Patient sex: M
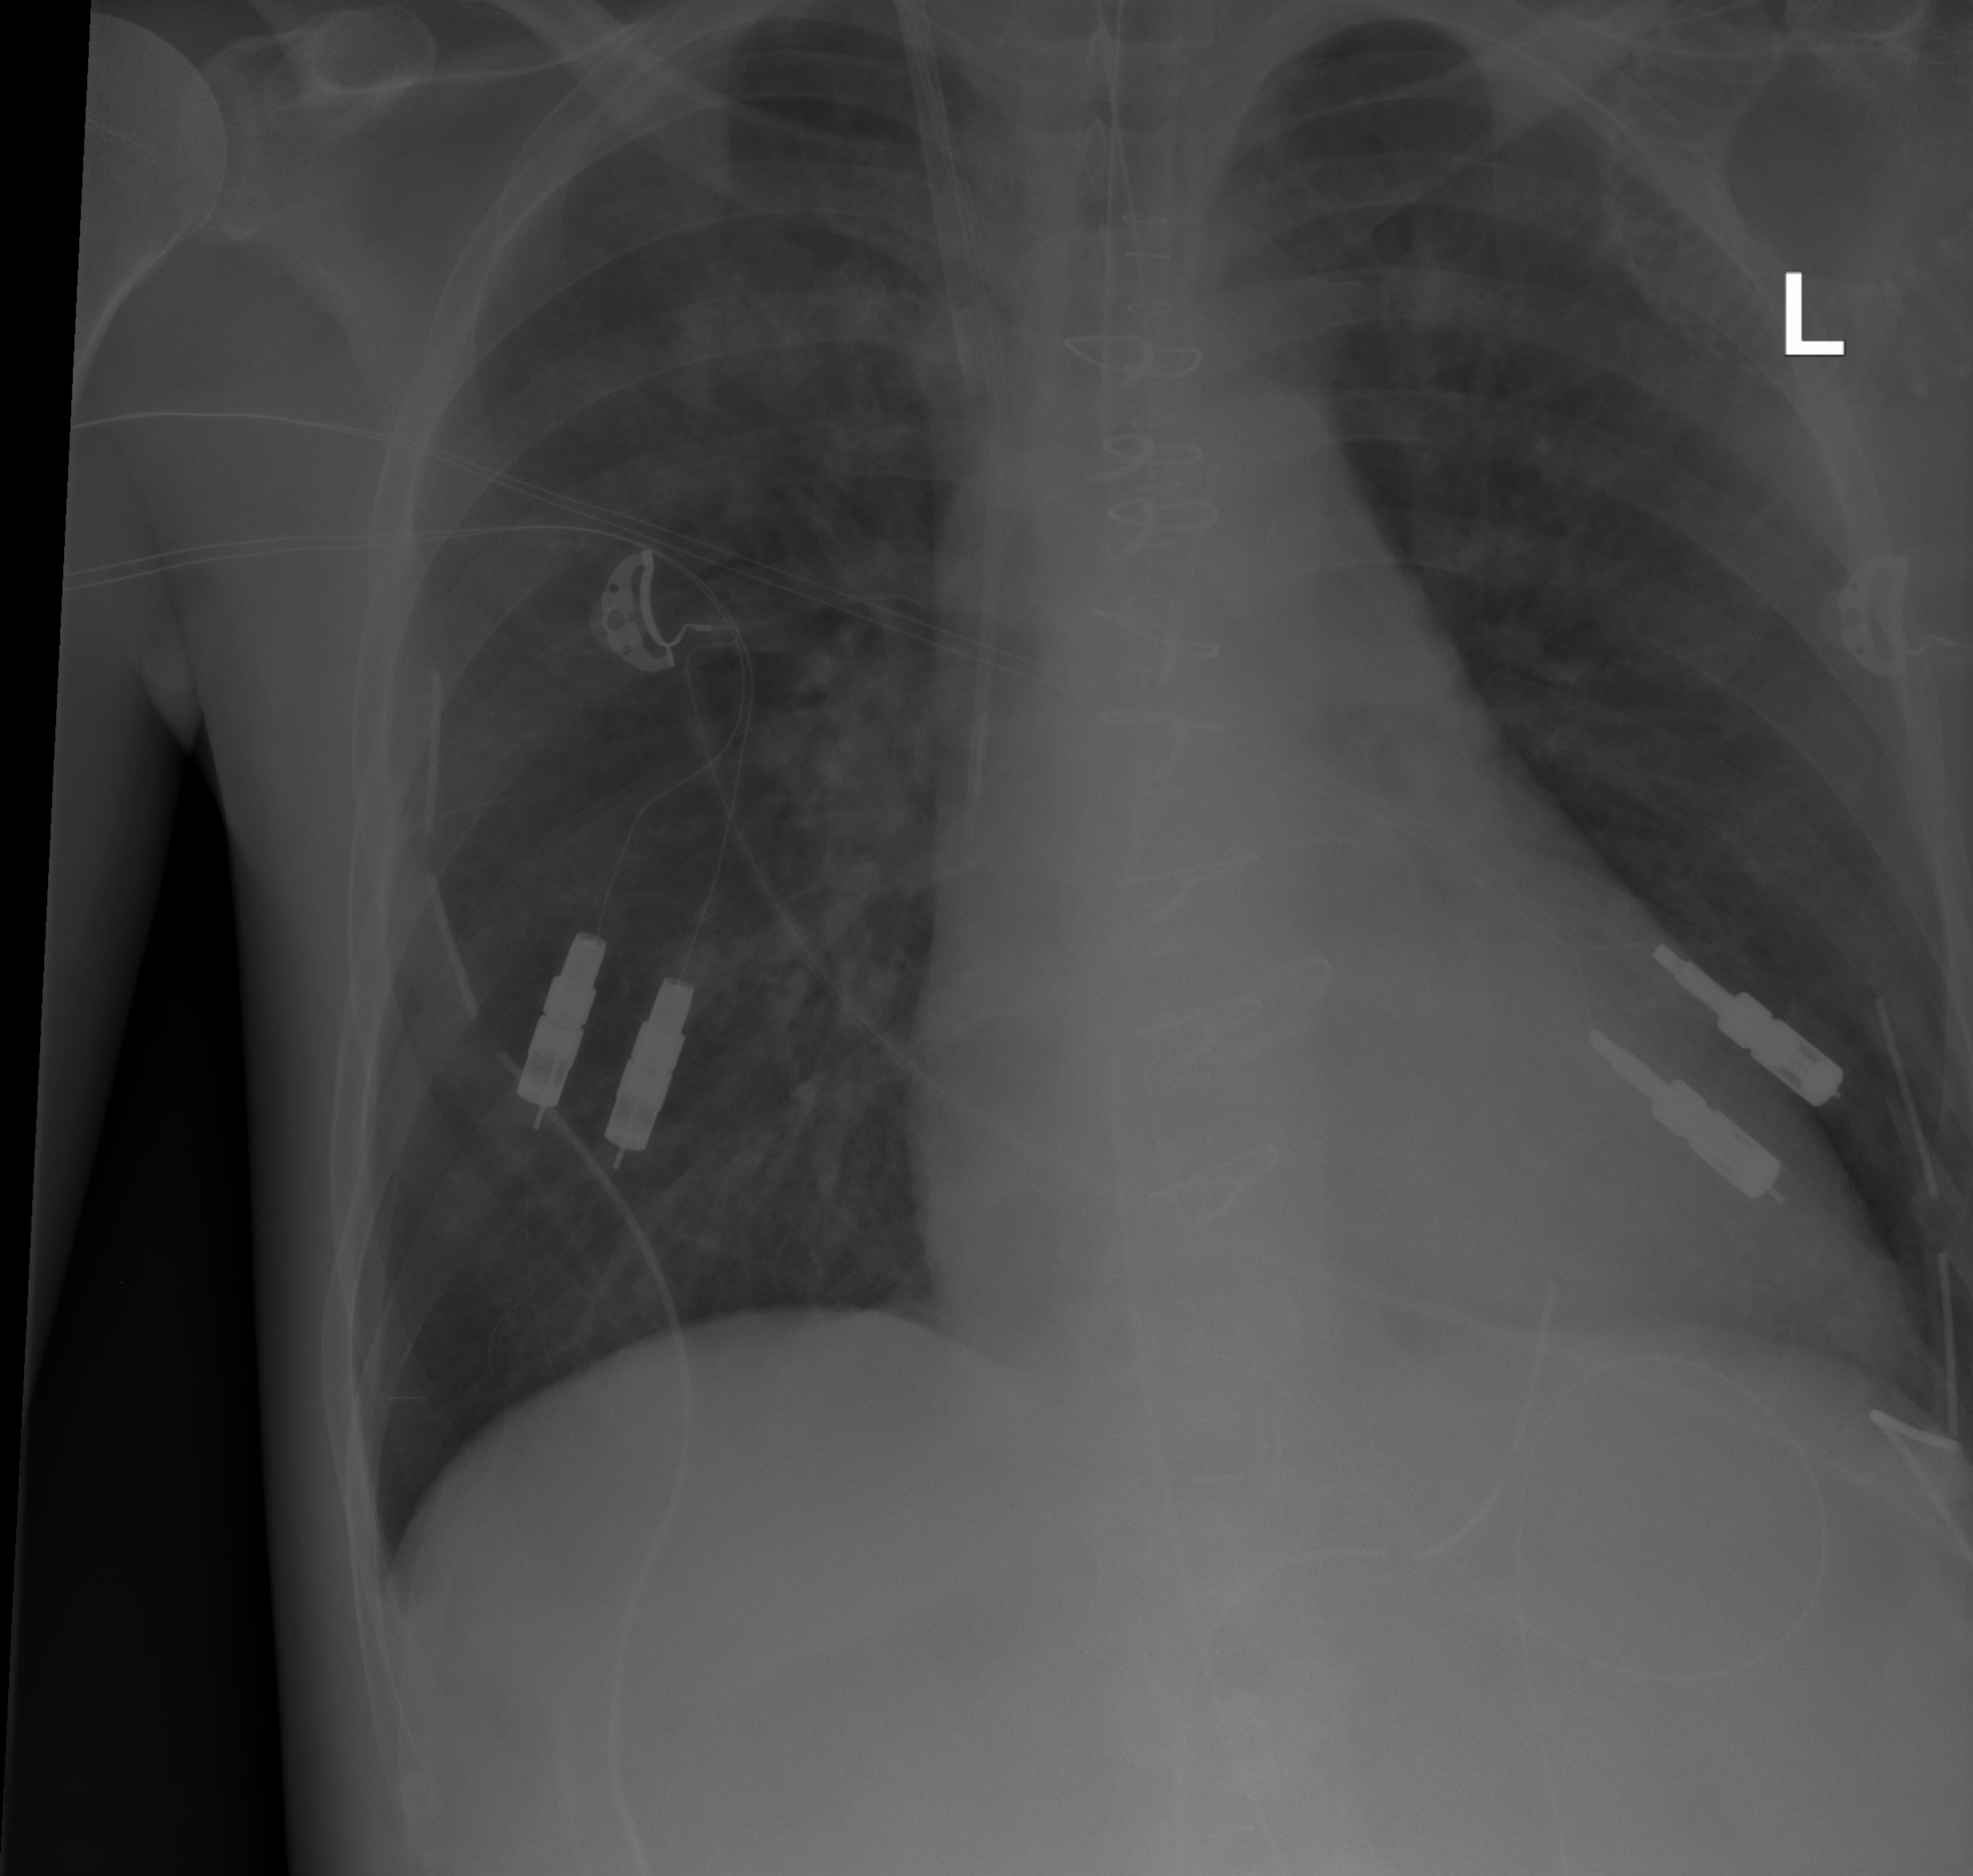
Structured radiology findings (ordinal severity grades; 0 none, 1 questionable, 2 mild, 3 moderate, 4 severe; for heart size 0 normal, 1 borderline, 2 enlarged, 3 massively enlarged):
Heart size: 0
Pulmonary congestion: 0
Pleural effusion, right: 0
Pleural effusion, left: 0
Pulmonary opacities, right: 2
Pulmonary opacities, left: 0
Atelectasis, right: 0
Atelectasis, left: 0